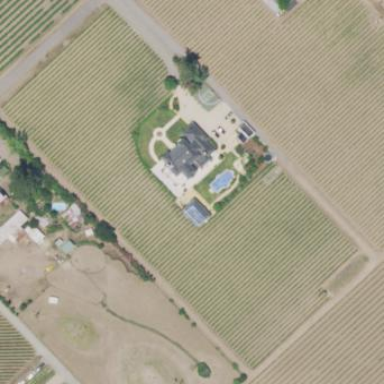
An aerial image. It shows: Vineyard growing grapes.